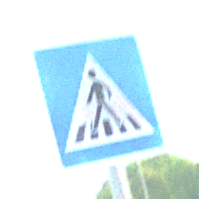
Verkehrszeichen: FussgaengerueberwegRechts
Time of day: MorningAfternoon
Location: Outdoor (Suburban)
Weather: PartlyCloudy
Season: NotSpecified
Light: Natural